Field crop: maize
Growth stage: 2
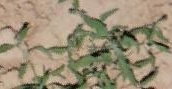
Species: atriplex